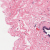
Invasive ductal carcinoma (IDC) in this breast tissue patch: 0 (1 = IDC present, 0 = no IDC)